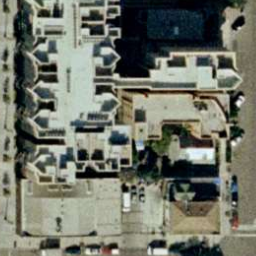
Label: buildings